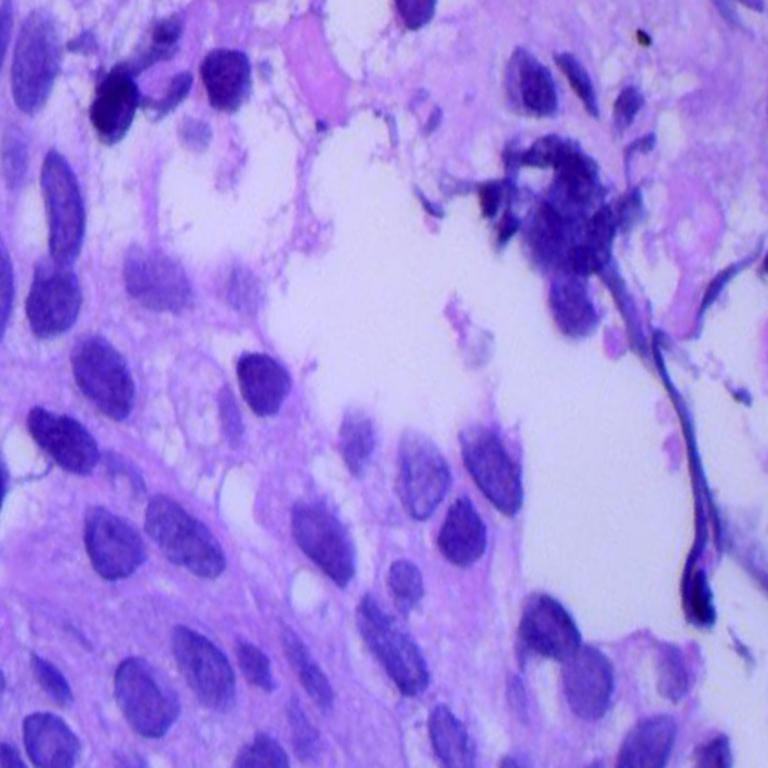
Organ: lung
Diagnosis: squamous carcinomas